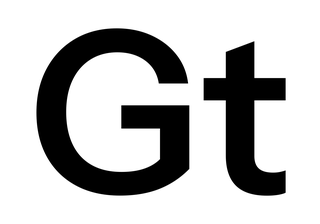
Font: InstrumentSans_SemiBold